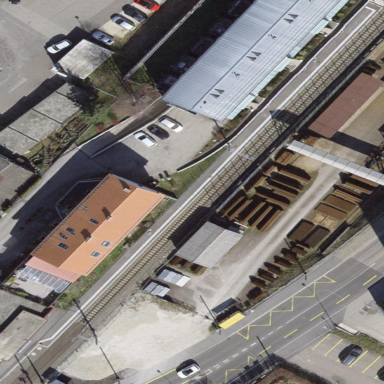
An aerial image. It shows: Asphalt platform for public transport with shelter.